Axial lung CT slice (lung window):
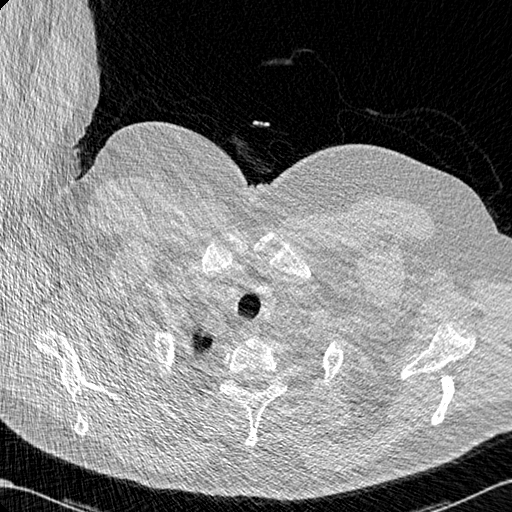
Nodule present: no